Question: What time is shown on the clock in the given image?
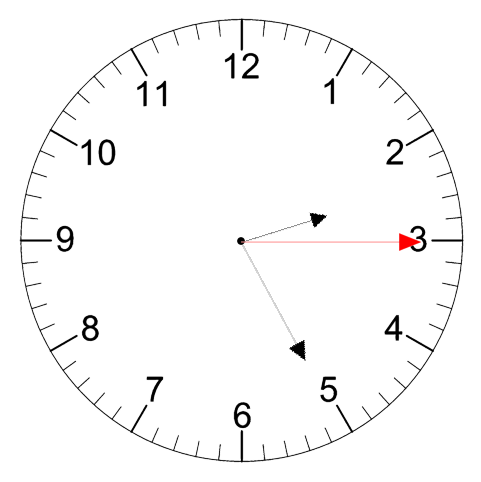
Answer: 02:25:15